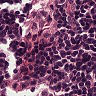
Metastatic tissue present: no